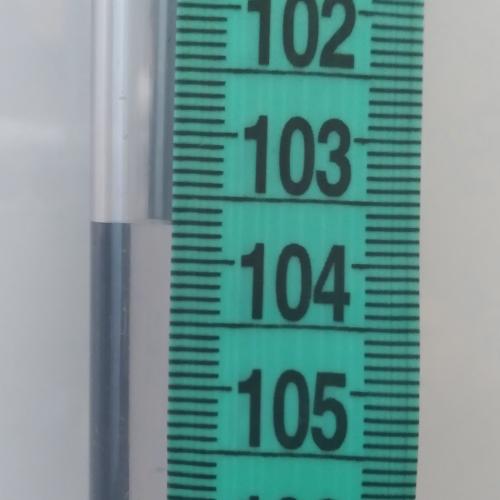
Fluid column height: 103.7 cm